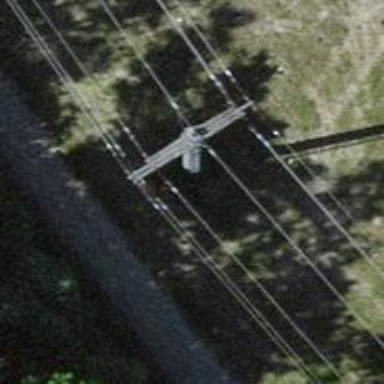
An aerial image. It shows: Concrete power pole.